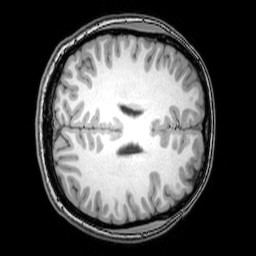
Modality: T1w
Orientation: axial
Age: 23
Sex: female
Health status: healthy
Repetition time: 0.081 s
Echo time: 0.037 s